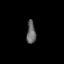
Tissue: lung
Cell type: Epithelial cells
Senescence score: 0.183
Nuclear area (px): 207
Mean DAPI intensity: 100.908